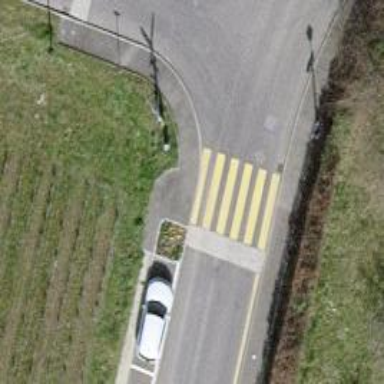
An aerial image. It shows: Tertiary road with asphalt surface and traffic calming table. There are no sidewalks along this road.